Question: Please have a look on this code. How can I implement this?

Lately i was done like this -
'''
<script type="text/javascript">
function CheckPowerAll() {
if (document.getElementById("PO_ALL").checked == true) {
document.getElementById("PO_PowerSteering").checked = true;
document.getElementById("PO_PowerMirrors").checked = true;
} else {
document.getElementById("PO_PowerSteering").checked = false;
document.getElementById("PO_PowerMirrors").checked = false;
}
}
</script>
<tr>
<td><input name="PO_ALL" type="checkbox" id="PO_ALL" value="checkbox" onclick="CheckPowerAll()" />
Select all <span class="bold">Power Options</span> </td>
</tr>
<tr>
<td><table width="85%" border="0" cellspacing="0" cellpadding="0">
<tr>
<td class="box2">
<input name="PO_PowerSteering" type="checkbox" id="PO_PowerSteering" value="Power Steering" />
Power Steering<br />
<input name="PO_PowerMirrors" type="checkbox" id="PO_PowerMirrors" value="Power Mirrors" />
Power Mirrors <br /></td>
</tr>
</table></td>
</tr>
<tr>
'''
But now I need to populate the value from DB.
'''
<input name="PO_ALL" type="checkbox" id="PO_ALL" value="checkbox" onclick="CheckPowerAll()" />
Select all <span class="bold">Power Options</span> </td>
</tr>
<tr>
<td><table width="85%" border="0" cellspacing="0" cellpadding="0">
<tr>
<td class="box2">
<?php
$query = mysql_query("SELECT * FROM vehicle_poweroptions");
while ( $results[] = mysql_fetch_object ($query));
array_pop ( $results );
foreach ( $results as $option ) : ?>
<input name="PO_PowerWindows" type="checkbox" id="PO_PowerWindows" value="<?php echo $option->id; ?>" />
<?php echo $option->type; ?><br />
<?php endforeach; ?>
'''
How can I implement this?
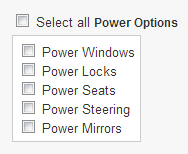
Answer: <URL>
You can't have multiple elements with same ID. You must change your 'foreach' loop.
I've deleted the 'id' attribute totally. I'll work with 'name' attribute:
'''
<?php foreach ( $results as $option ) : ?>
<input
name="PO_PowerWindows"
type="checkbox"
value="<?php echo $option->id; ?>"
/>
<?php endforeach; ?>
'''
As you see in the code, I change the 'id' to the 'class'.
And here is your select all checkbox (I didn't make any changes on it):
'''
<input name="PO_ALL" type="checkbox" id="PO_ALL" value="checkbox" onclick="CheckPowerAll()" />
'''
And your function would be something like this:
'''
function CheckPowerAll() {
var elements = document.getElementsByName("PO_PowerWindows");
var l = elements.length;
if (document.getElementById("PO_ALL").checked) {
for (var i = 0; i < l; i++) {
elements[i].checked = true;
}
} else {
for (var i = 0; i < l; i++) {
elements[i].checked = false;
}
}
}
'''